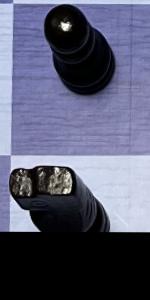
Label: Knight_Black